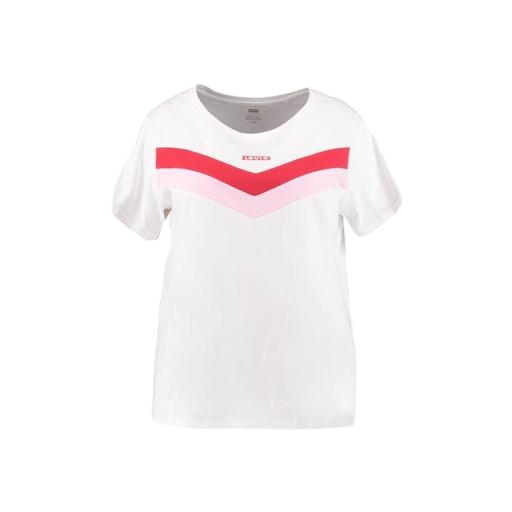
multicolor women’s white large t-shirt, red plus size printed t-shirt only macy, women's tee, white background